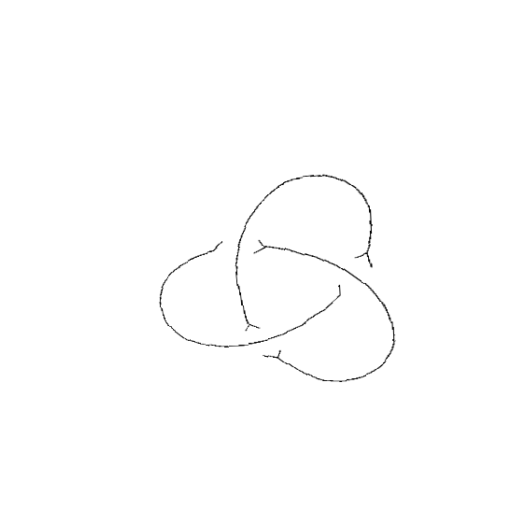
Crossing number: 3